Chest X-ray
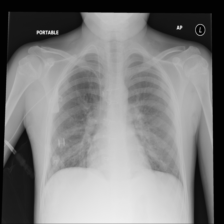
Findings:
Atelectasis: negative
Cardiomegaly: negative
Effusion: negative
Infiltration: positive
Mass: negative
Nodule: negative
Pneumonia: negative
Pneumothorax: negative
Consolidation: negative
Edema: negative
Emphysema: positive
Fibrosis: negative
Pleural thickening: negative
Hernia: negative